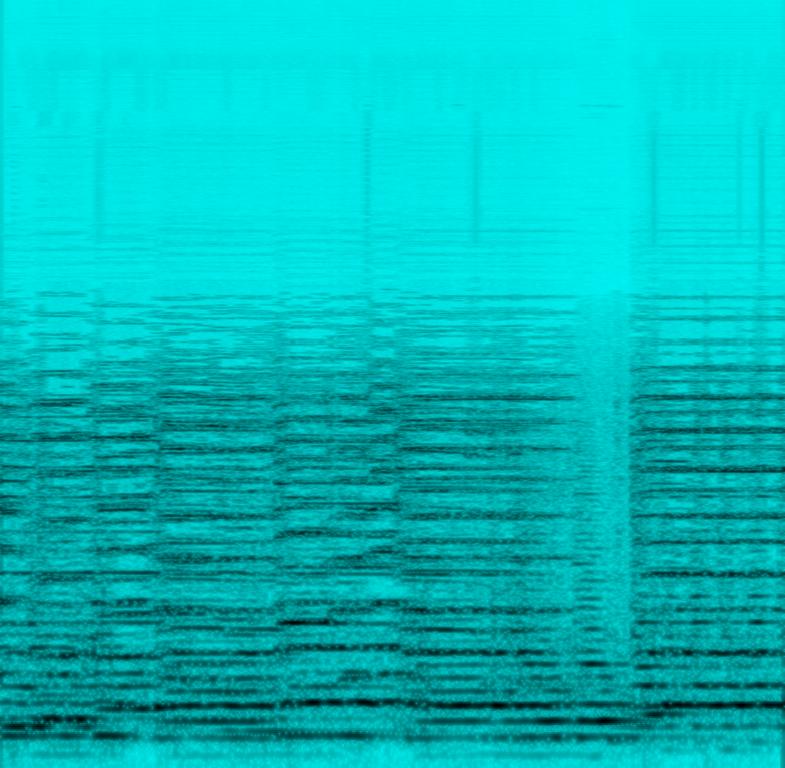
The low quality recording features a live performance of a classical cover of a rock song that consists of a cello strings melody playing.The recording is noisy, slightly distorted and in mono.